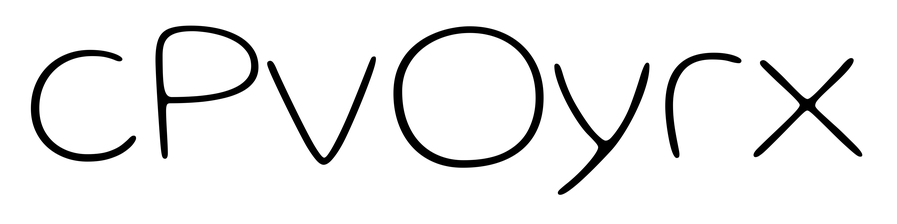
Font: Gluten_Thin